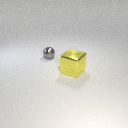
large yellow metal cube in front of small gray metal sphere